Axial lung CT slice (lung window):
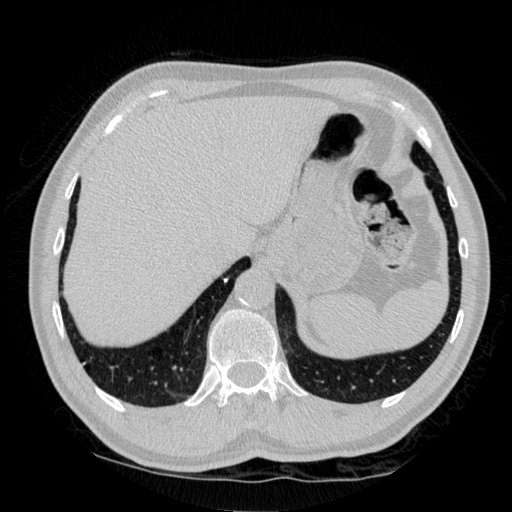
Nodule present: no